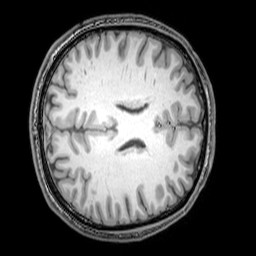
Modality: T1w
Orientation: axial
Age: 25
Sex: male
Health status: healthy
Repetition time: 0.081 s
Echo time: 0.037 s